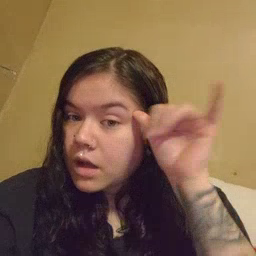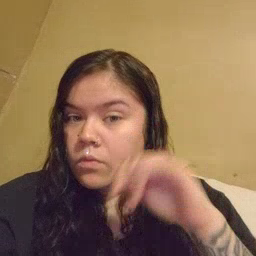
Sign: cow